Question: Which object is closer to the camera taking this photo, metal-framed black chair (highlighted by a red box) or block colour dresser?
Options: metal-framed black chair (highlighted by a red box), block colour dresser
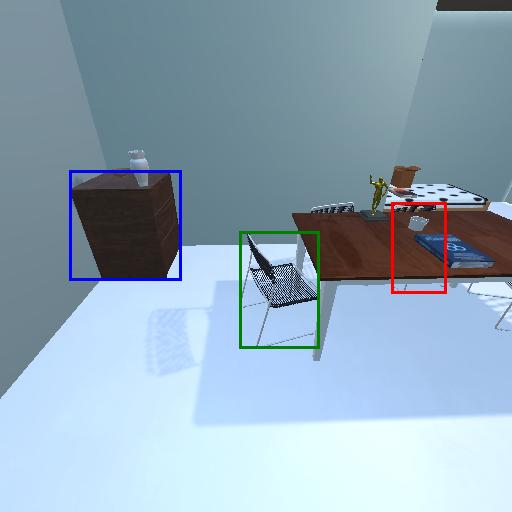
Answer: metal-framed black chair (highlighted by a red box)